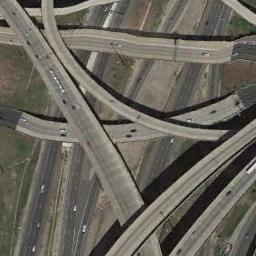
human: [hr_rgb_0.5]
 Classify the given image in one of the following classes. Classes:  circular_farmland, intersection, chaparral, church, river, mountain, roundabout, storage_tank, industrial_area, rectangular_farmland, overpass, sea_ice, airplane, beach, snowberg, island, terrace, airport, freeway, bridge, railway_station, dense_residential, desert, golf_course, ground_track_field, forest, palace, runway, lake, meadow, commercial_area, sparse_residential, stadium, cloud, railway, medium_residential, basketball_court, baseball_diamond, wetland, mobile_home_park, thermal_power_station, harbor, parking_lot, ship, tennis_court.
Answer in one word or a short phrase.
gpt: overpass